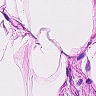
Metastatic tissue present: no